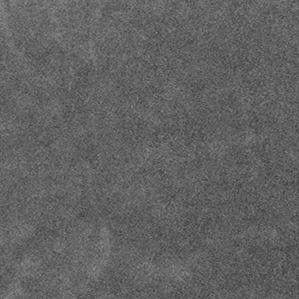
Label: frost